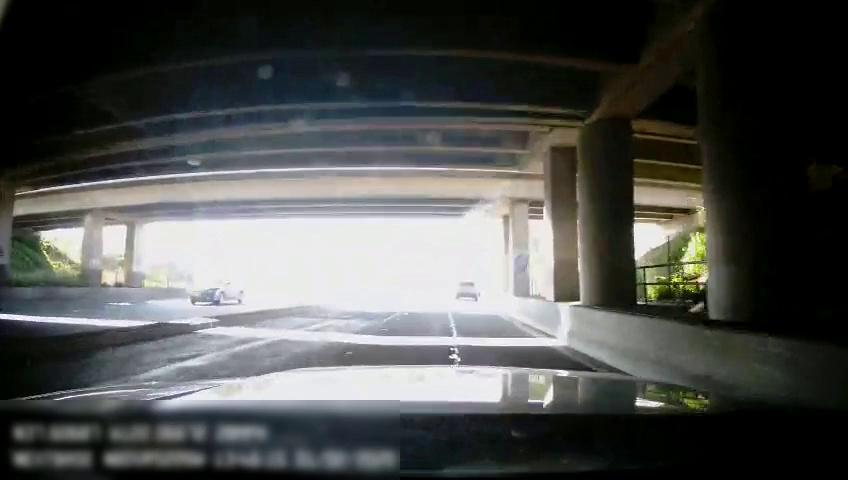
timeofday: Day
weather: Sunny
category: Drivable Space
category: Drivable Space
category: Vehicles | Car
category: Vehicles | SUV
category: Lanes | Current Lane